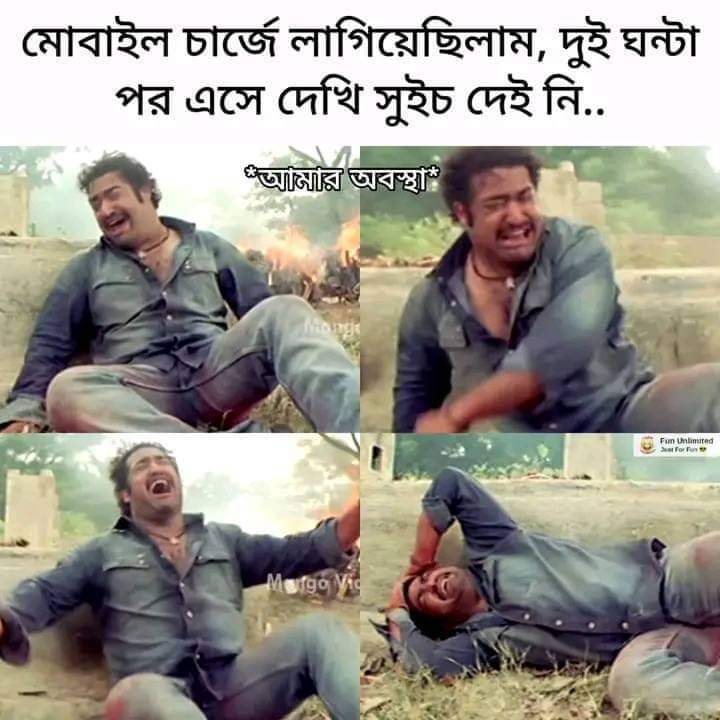
Text: মোবাইল চার্জে লাগিয়েছিলাম দুই ঘণ্টা পর এসে দেখি সুইচ দেই নি আমার অবস্থা
Label: Non Hate